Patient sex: M
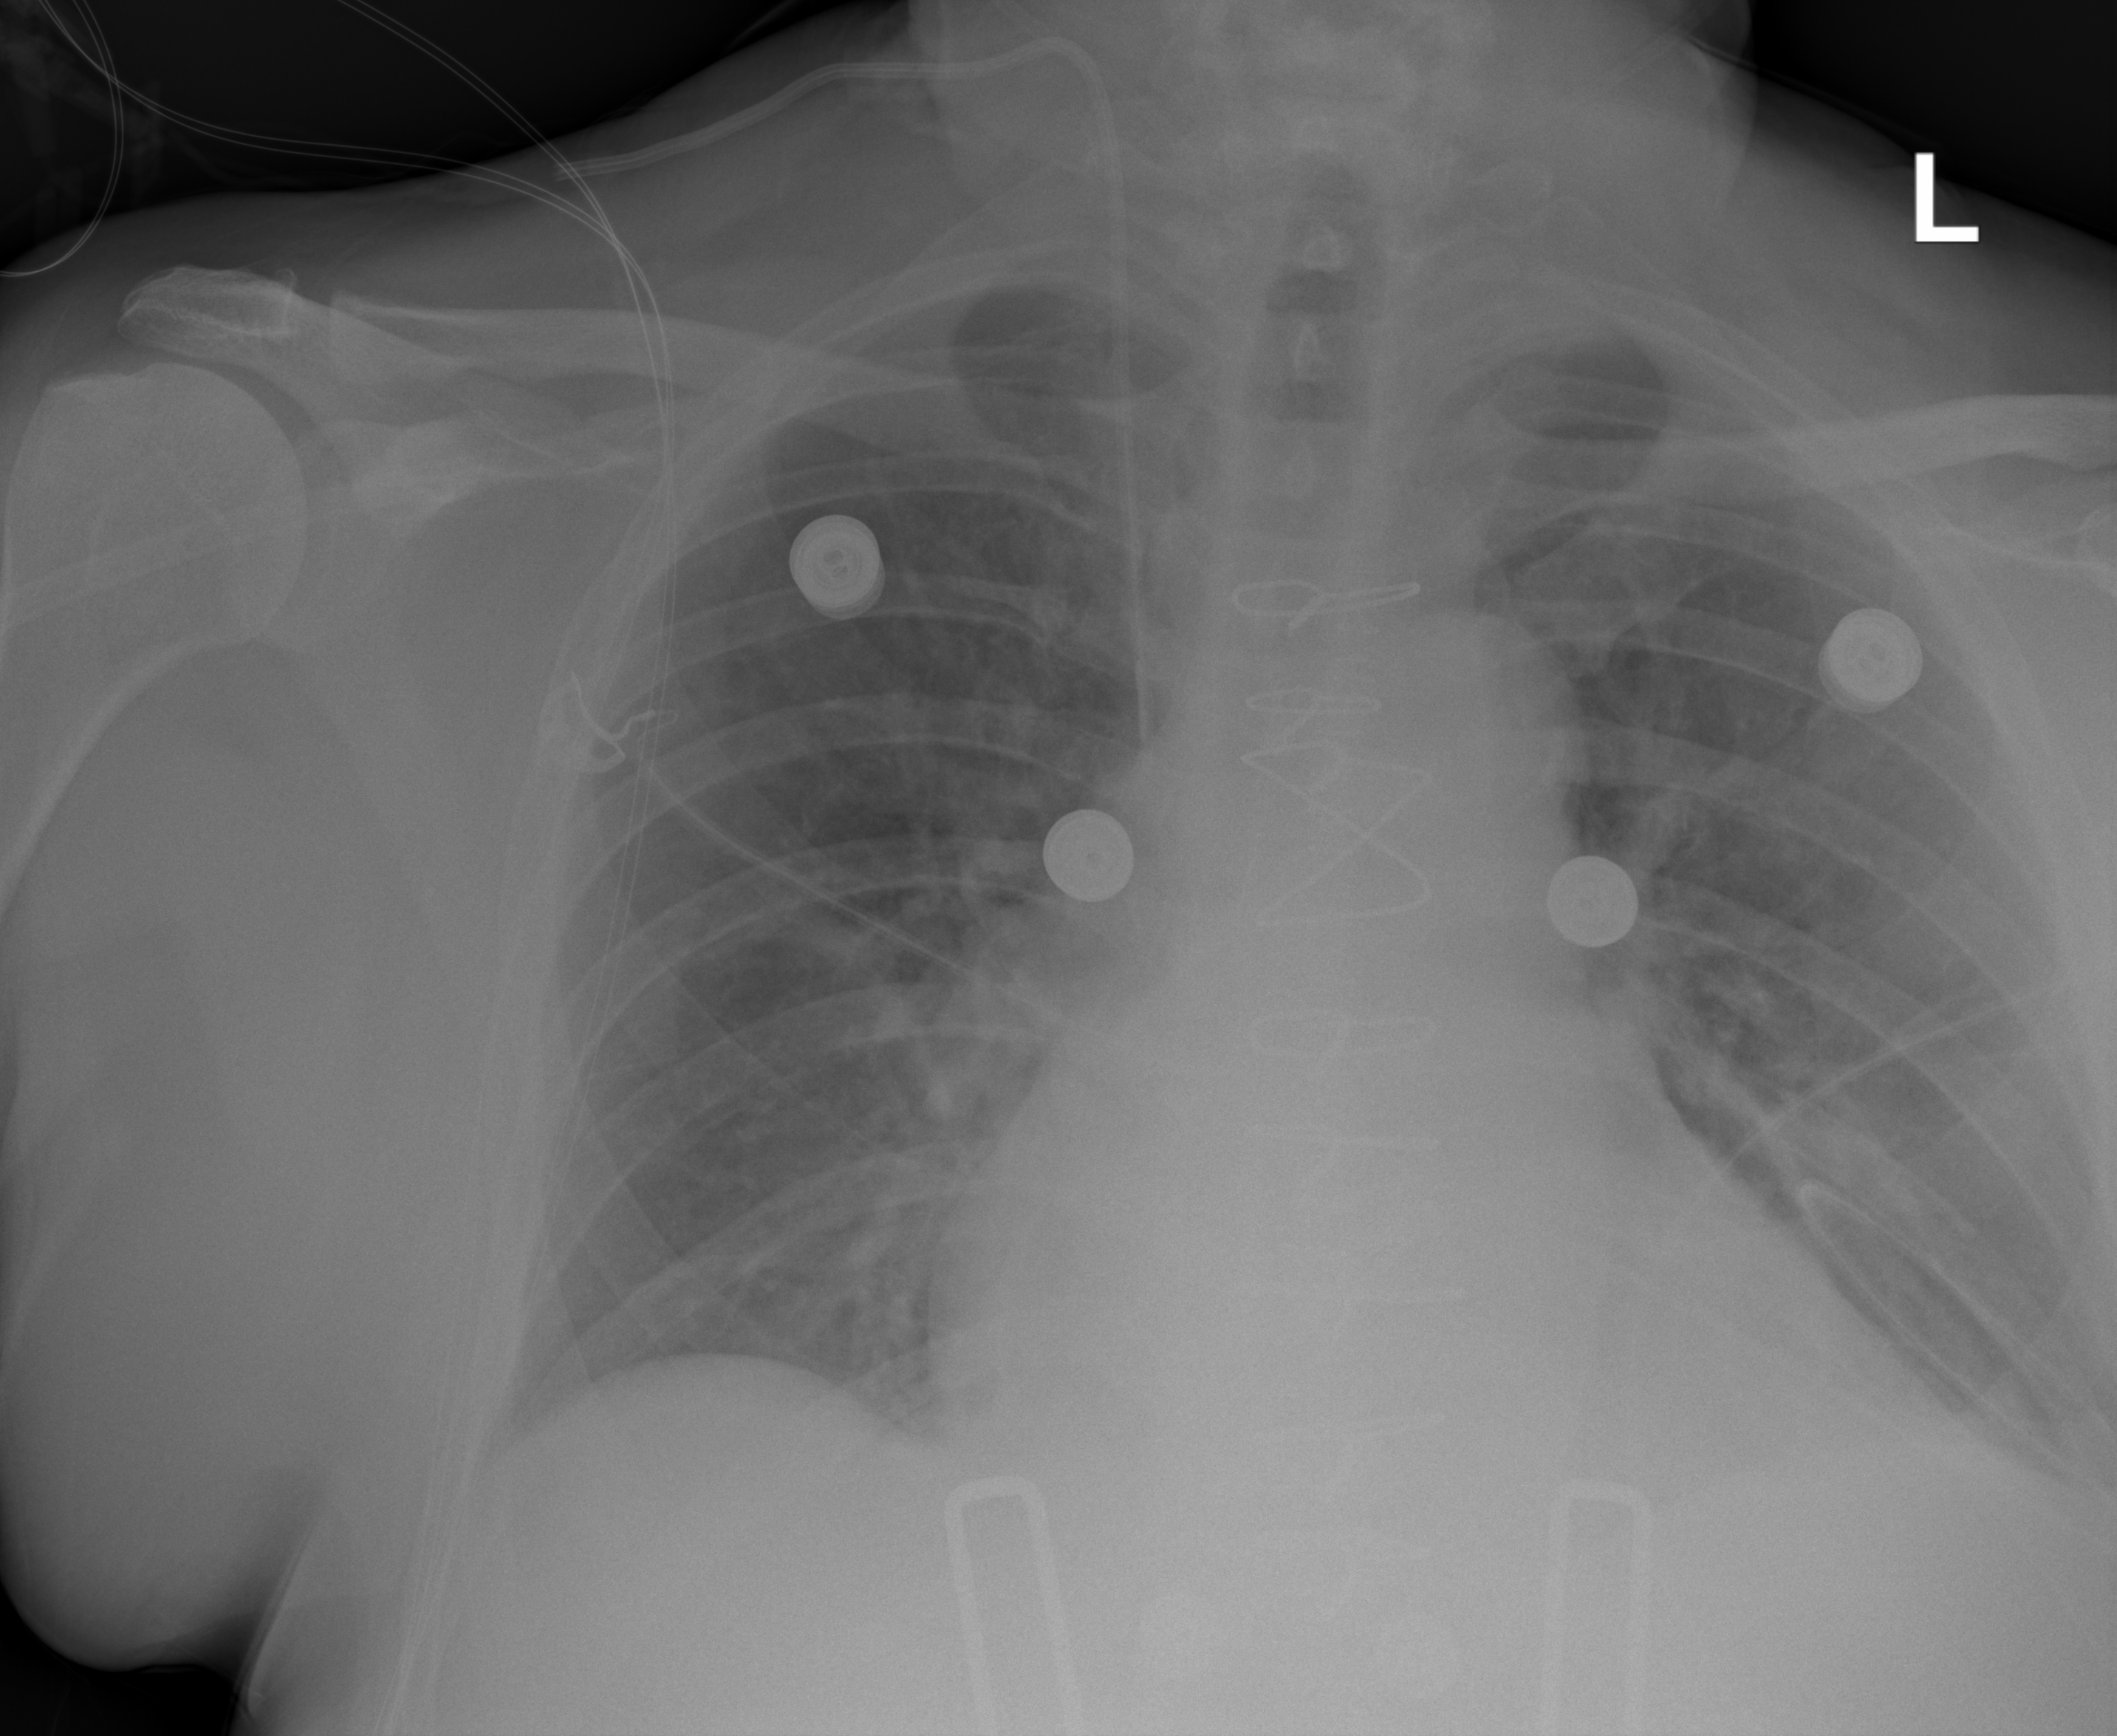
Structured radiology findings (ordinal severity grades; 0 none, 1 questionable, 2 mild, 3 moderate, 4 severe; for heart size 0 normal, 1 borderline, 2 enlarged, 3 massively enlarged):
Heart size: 2
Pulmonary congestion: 1
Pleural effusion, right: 0
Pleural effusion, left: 2
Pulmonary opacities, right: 1
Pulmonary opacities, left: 1
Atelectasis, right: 0
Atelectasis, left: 0